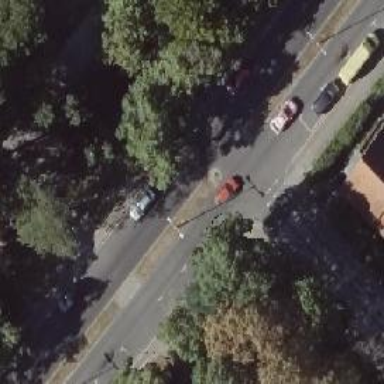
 there is cycle track and parallel parking lane."